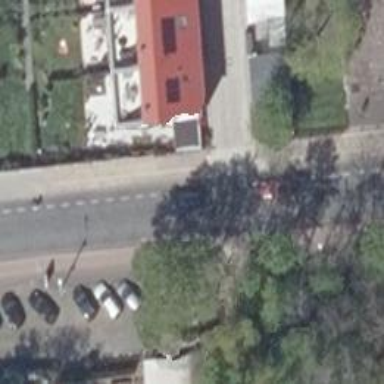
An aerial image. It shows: Living street with no sidewalk.